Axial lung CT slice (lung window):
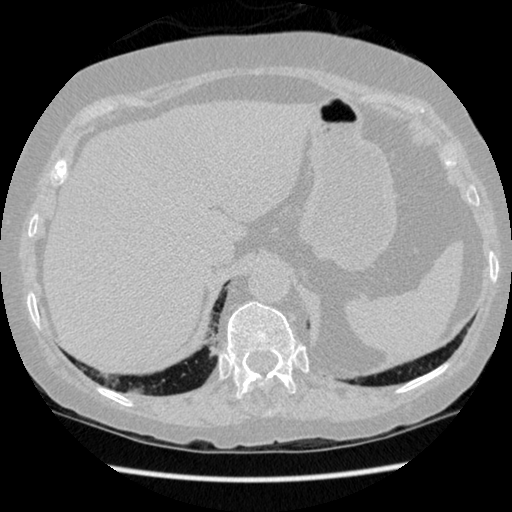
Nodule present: no